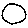
Label: circle